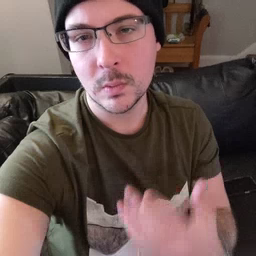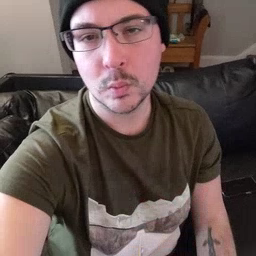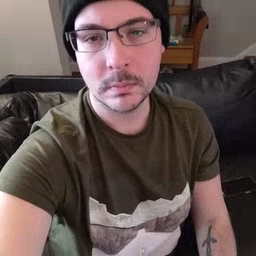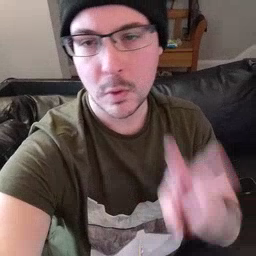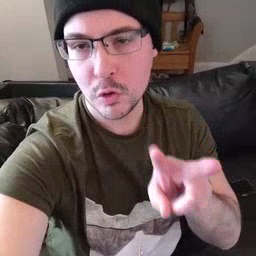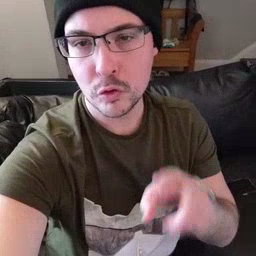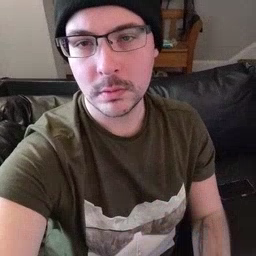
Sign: look